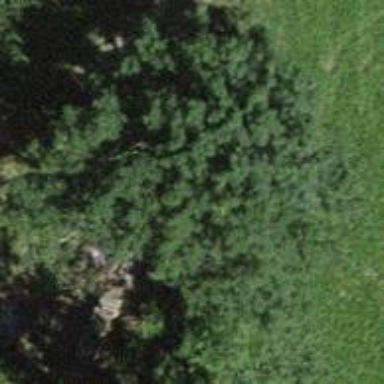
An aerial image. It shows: Row of trees in natural setting.